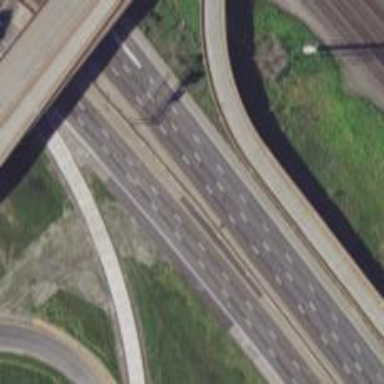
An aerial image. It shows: Motorway junction.